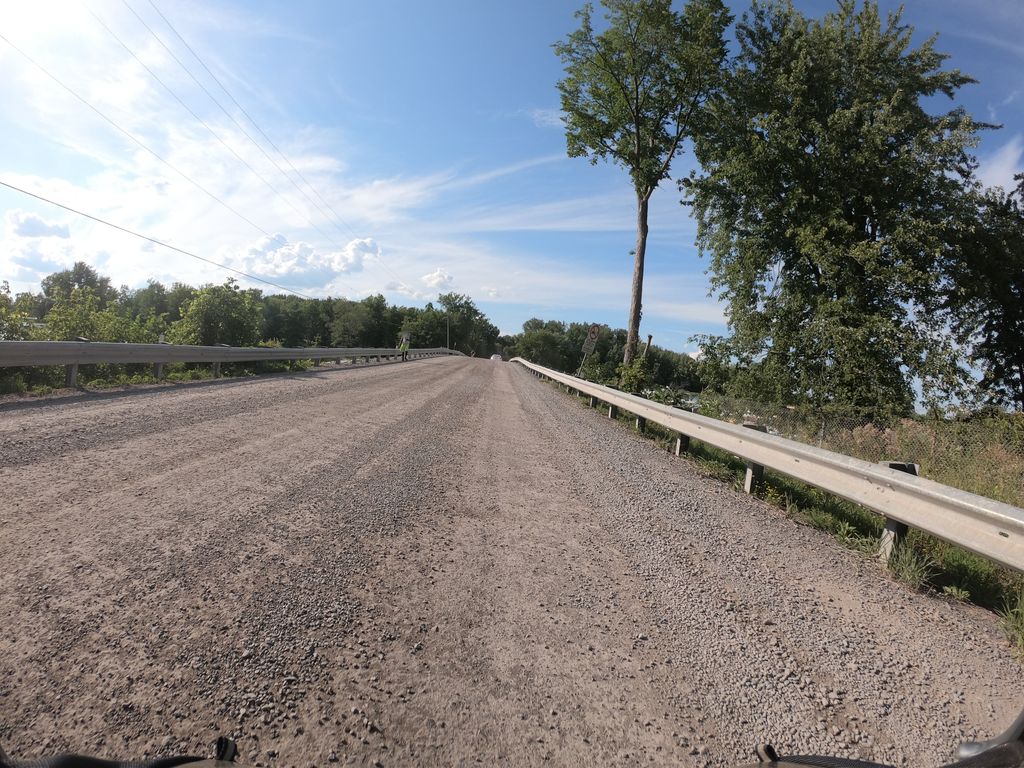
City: ottawa-gatineau